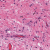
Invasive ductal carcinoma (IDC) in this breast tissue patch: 0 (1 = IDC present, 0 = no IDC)